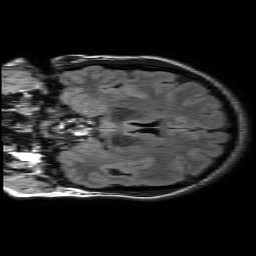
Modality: FLAIR
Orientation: coronal
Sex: female
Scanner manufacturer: philips
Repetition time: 11 s
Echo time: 0.125 s